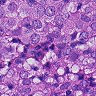
Metastatic tissue present: yes